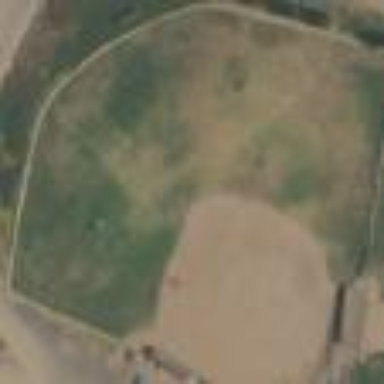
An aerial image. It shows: Baseball pitch for leisure land.